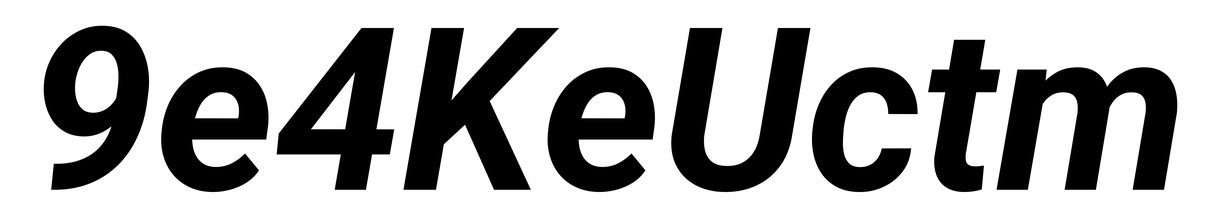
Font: Roboto-Italic_Bold_Italic